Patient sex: M
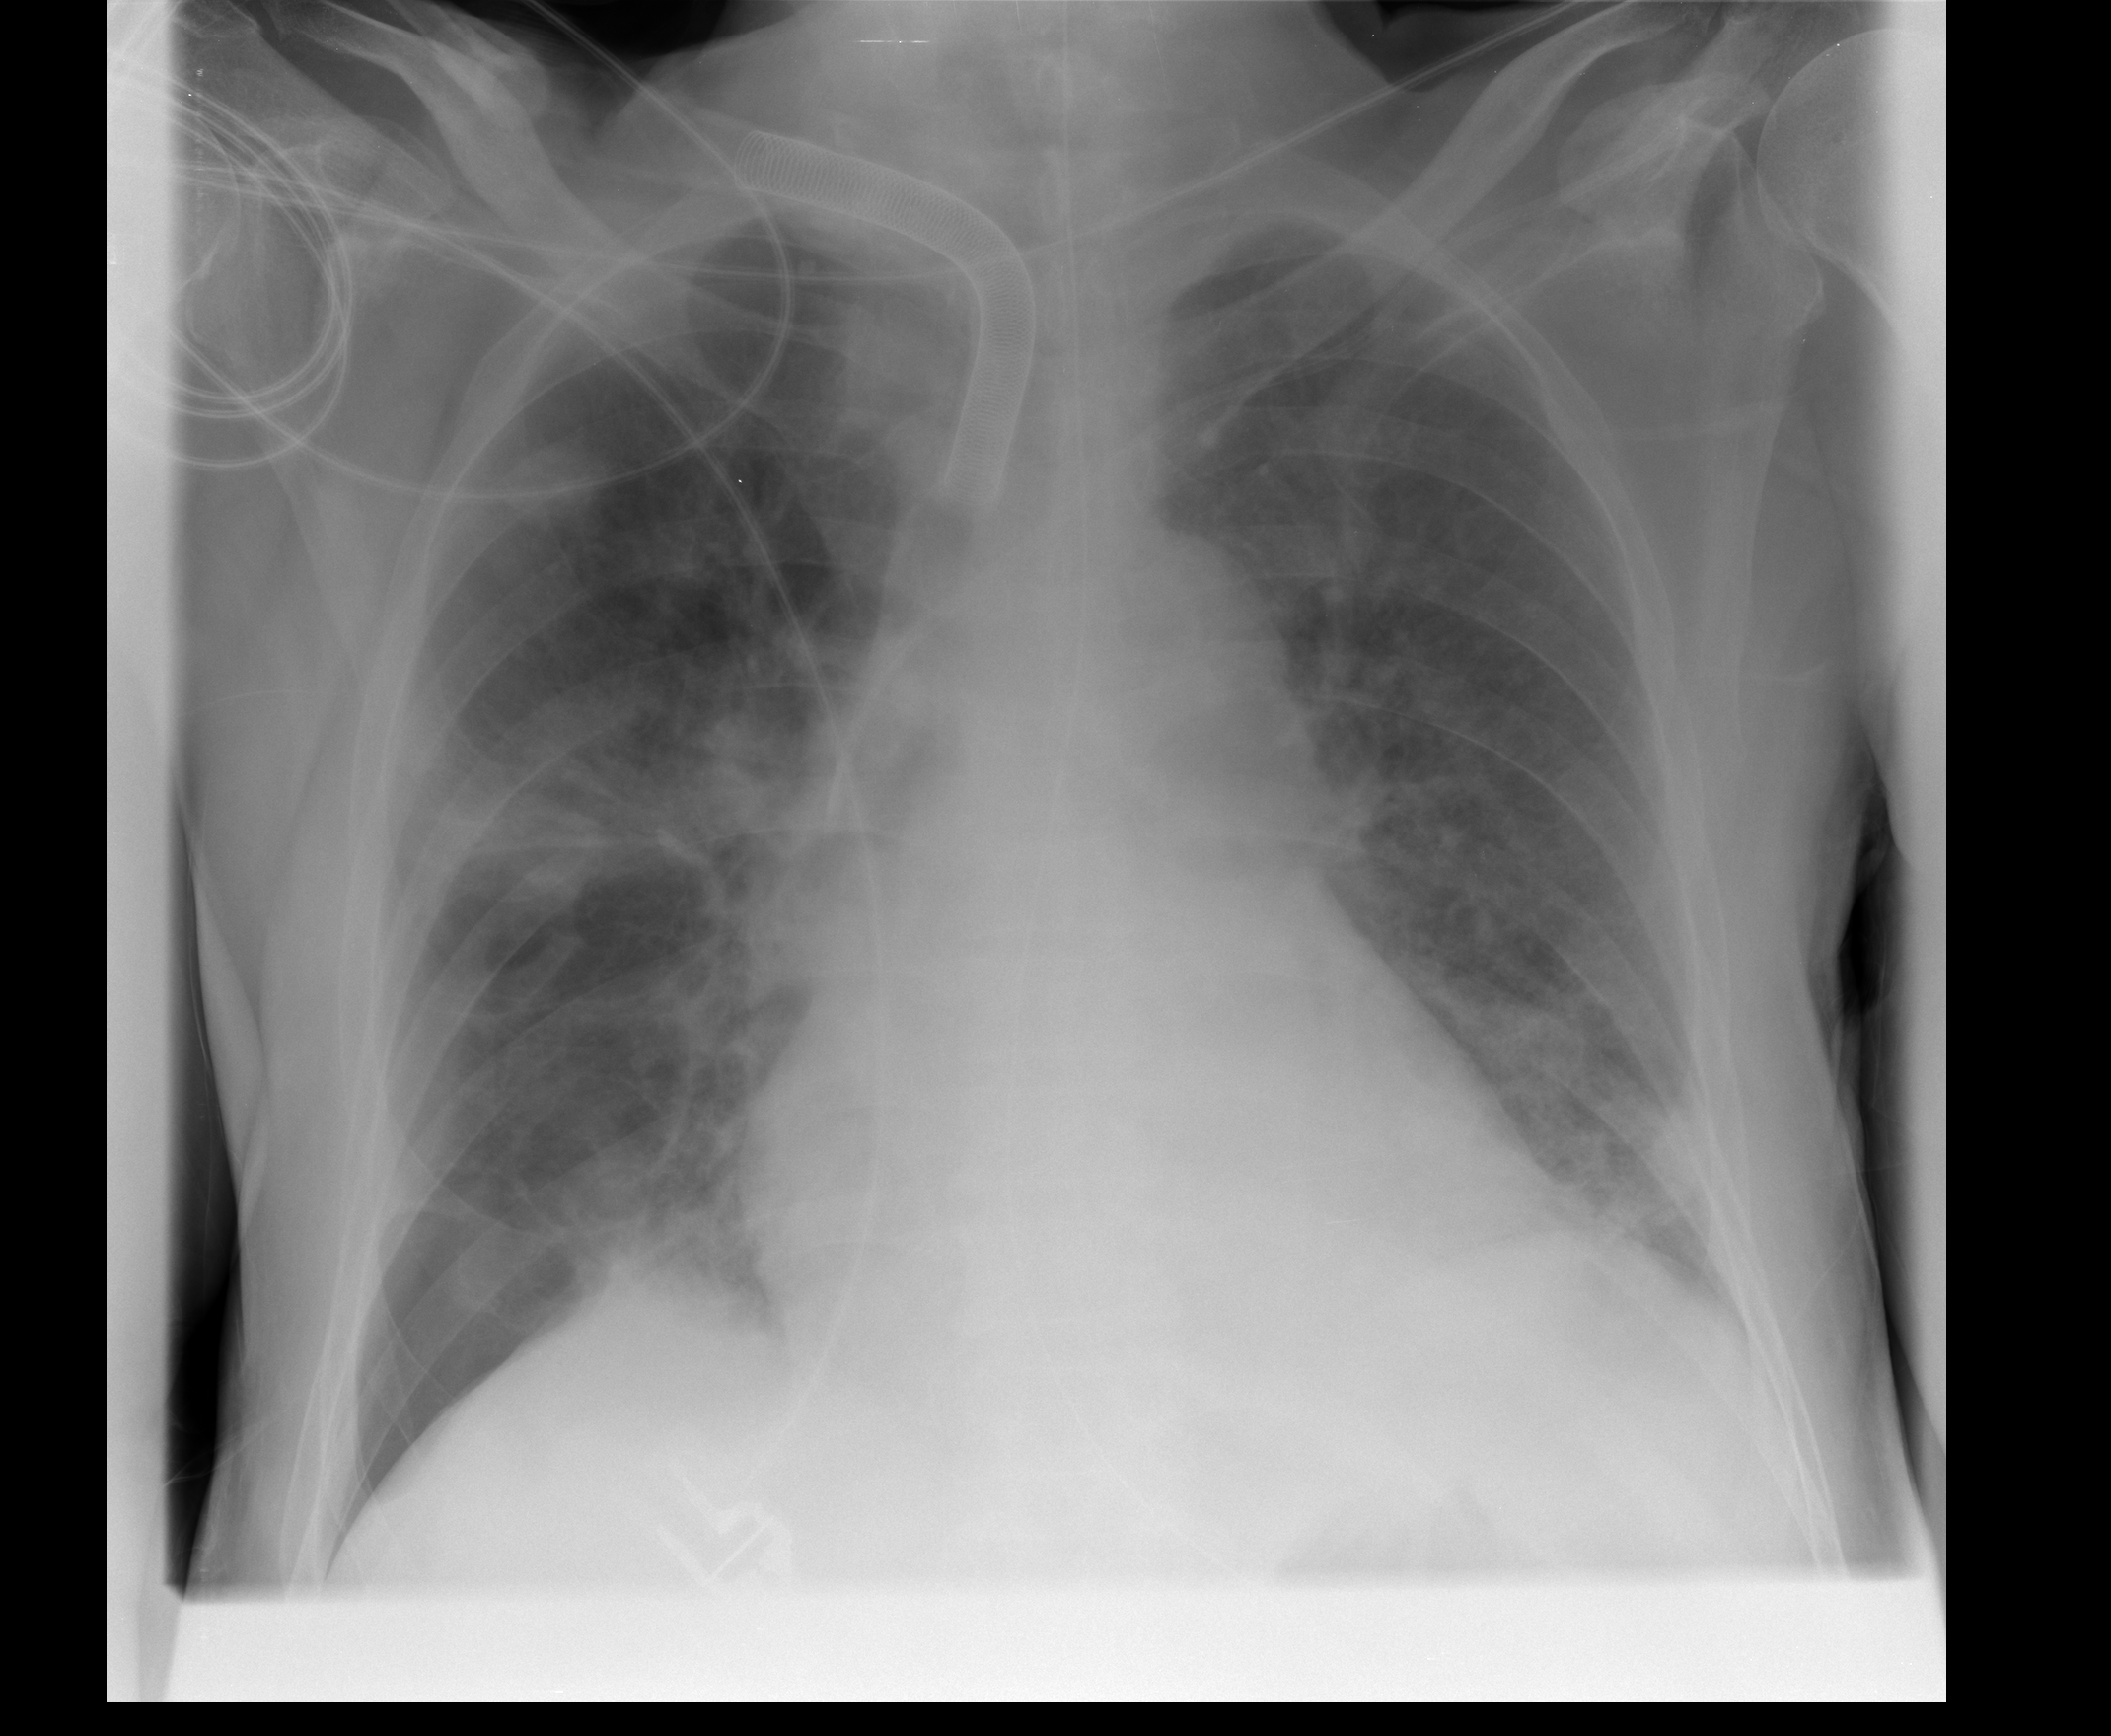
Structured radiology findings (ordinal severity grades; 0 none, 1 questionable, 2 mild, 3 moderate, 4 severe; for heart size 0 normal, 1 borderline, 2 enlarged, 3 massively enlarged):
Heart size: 2
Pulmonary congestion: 2
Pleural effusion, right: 0
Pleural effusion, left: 1
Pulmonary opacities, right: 0
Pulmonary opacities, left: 0
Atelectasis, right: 2
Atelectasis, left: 2